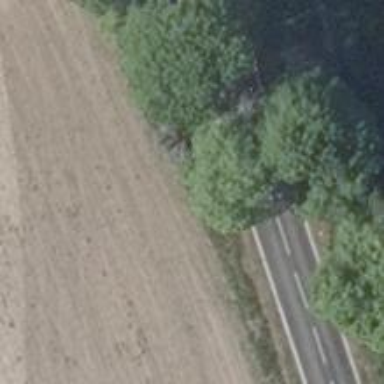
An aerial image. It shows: Row of deciduous broadleaved trees.